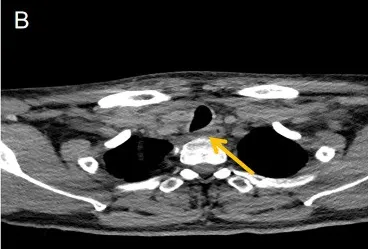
Ultrasound and computed tomography showing the posterior neck. (B) Neck computed tomography showing streaky fluid density shadows in front of the cone (yellow arrow points).
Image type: radiology (ct)